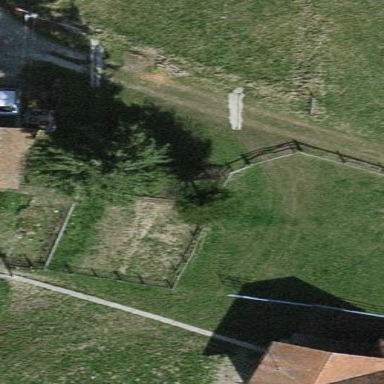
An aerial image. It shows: Farmyard area.